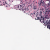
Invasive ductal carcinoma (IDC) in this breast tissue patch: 1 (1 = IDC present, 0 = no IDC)